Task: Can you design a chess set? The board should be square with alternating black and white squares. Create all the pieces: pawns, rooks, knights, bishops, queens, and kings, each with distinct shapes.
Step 5354:
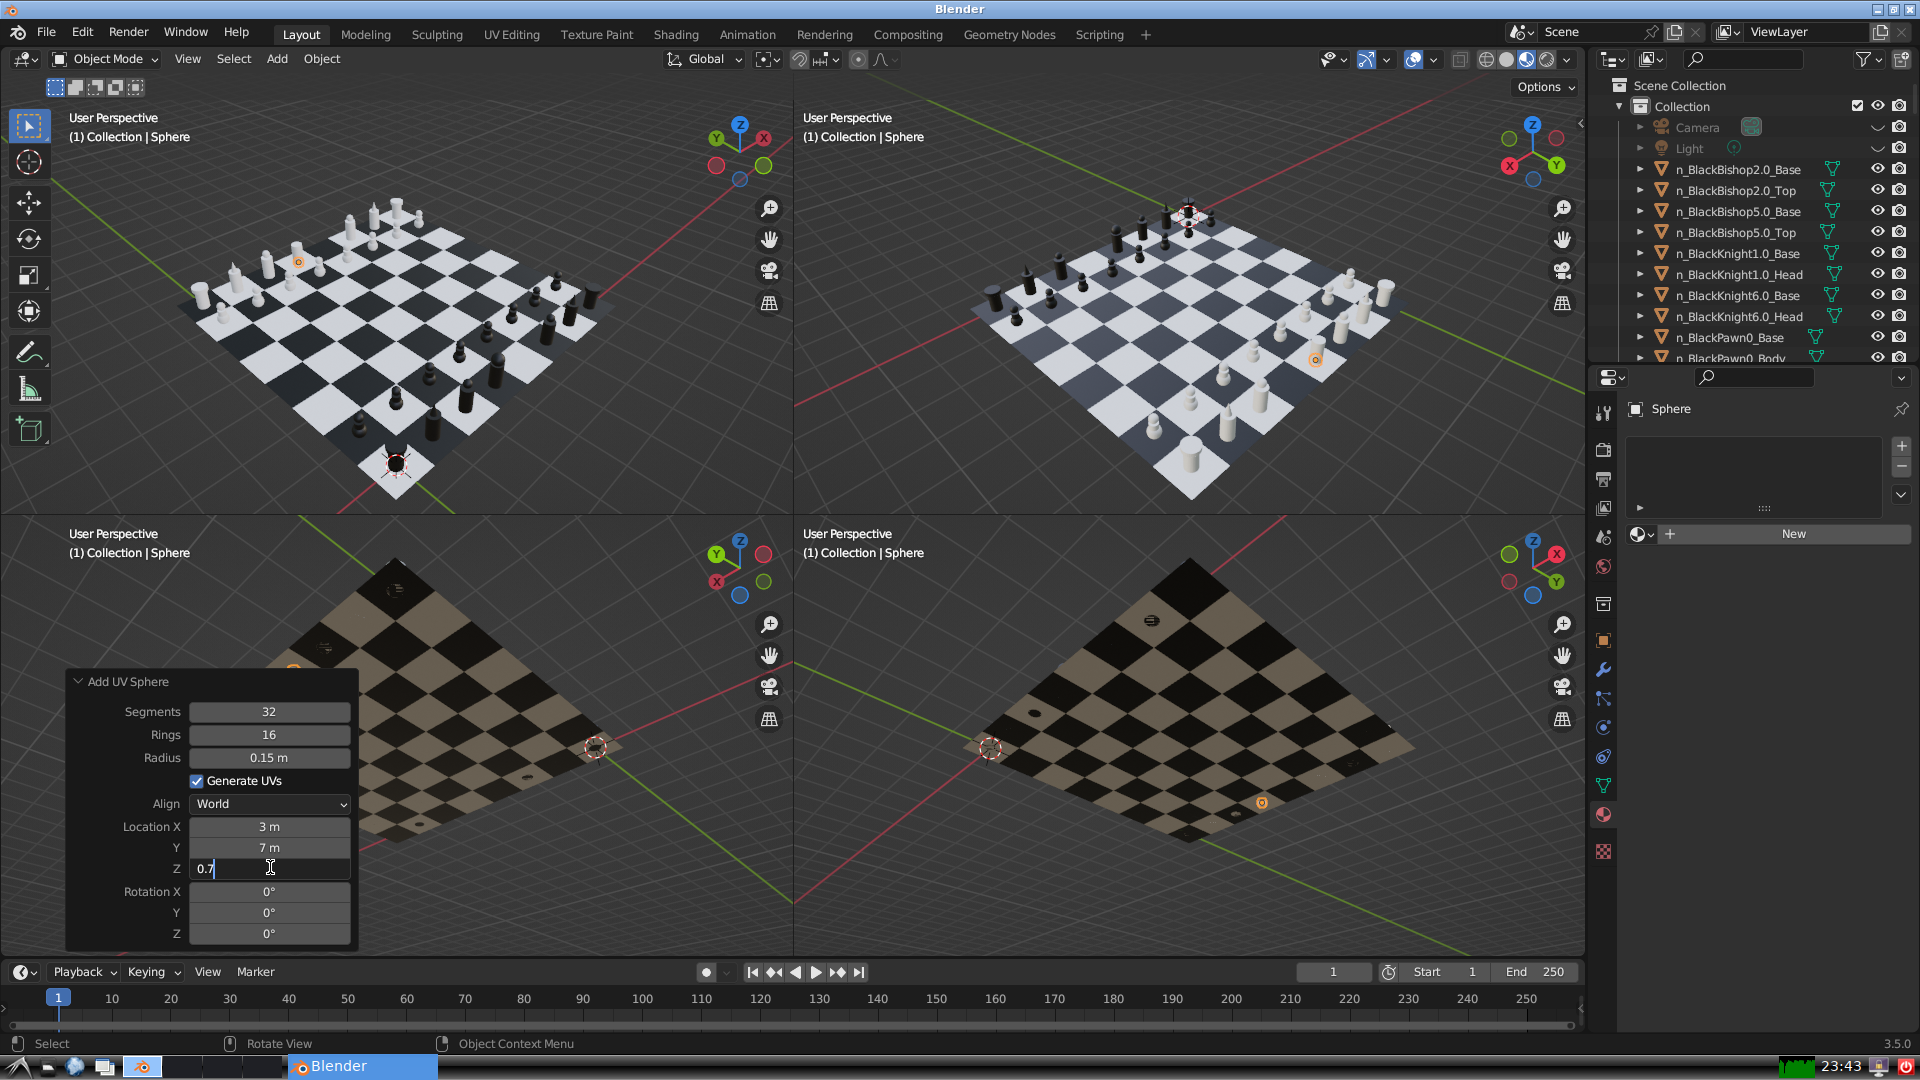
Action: {"key_press": ['Return']}